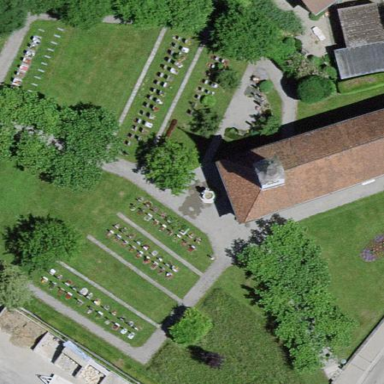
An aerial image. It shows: Graveyard.